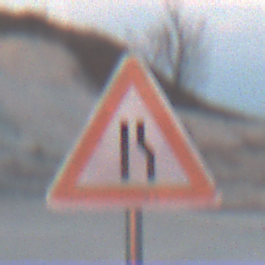
Verkehrszeichen: EinseitigVerengteFahrbahnRechts
Umgebung: Outdoor, Beach
Tageszeit: SunriseSunset
Wetter: PartlyCloudy
Licht: Natural
Jahreszeit: NotSpecified
Kontrast: MediumContrast